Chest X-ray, PA view. Patient: 71 years old, sex M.
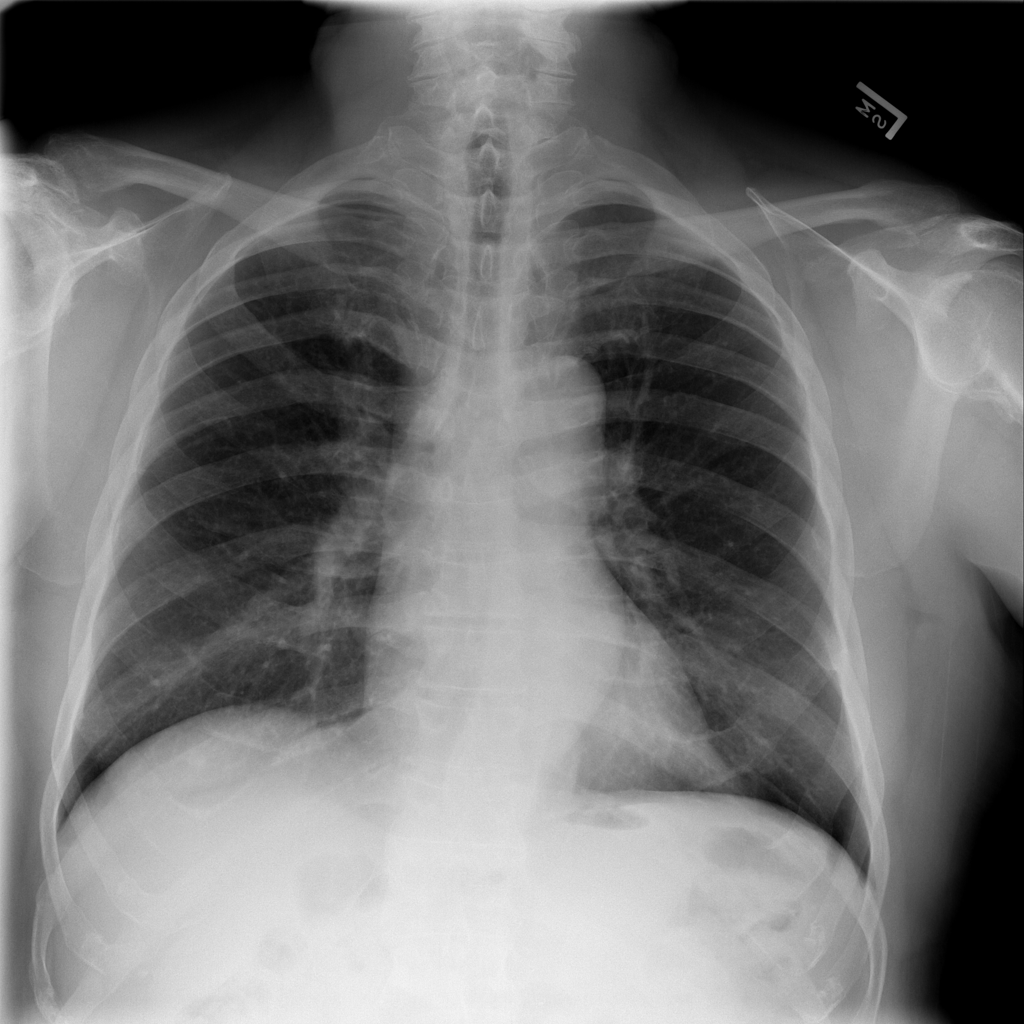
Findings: No Finding